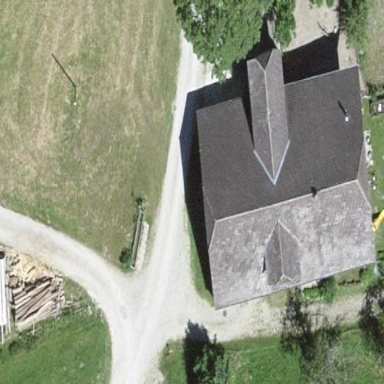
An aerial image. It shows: Farm building.